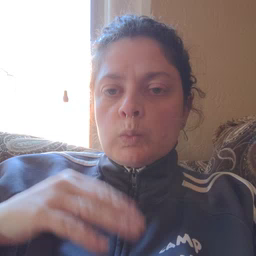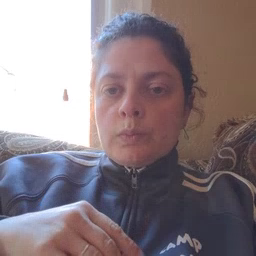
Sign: tongue